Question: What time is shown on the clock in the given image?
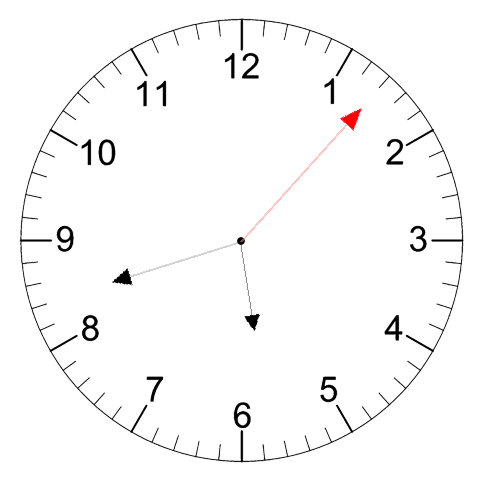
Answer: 05:42:07